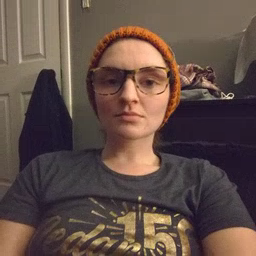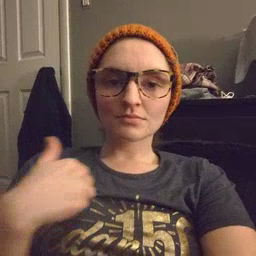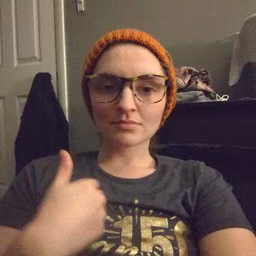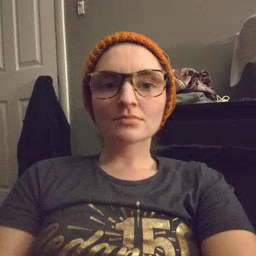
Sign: animal